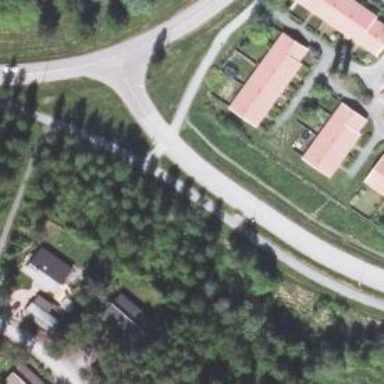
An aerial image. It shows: Asphalt cycleway.